Interaction volume radius: 10 \u00c5
Interaction volume height: 15 \u00c5
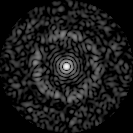
Disorder parameter: 0.821